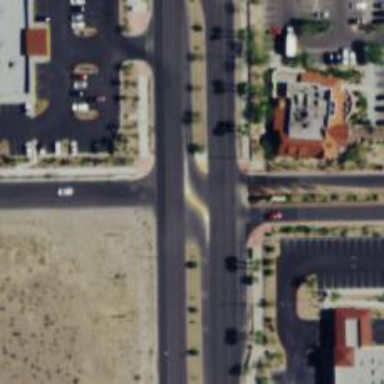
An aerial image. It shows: Primary link road with asphalt surface.